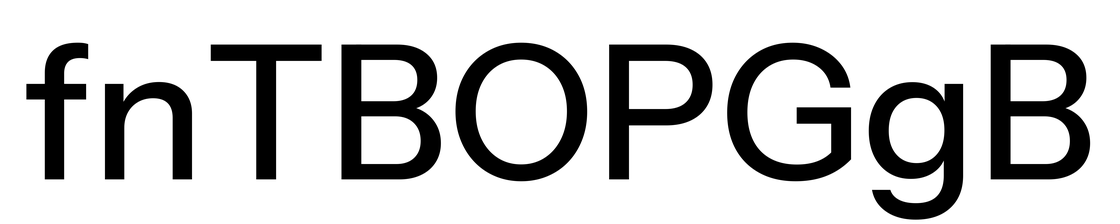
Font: InstrumentSans_Medium